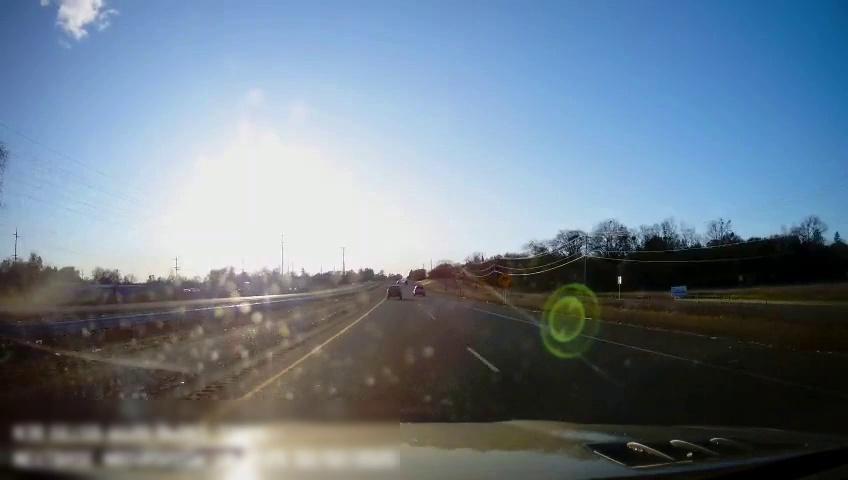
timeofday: Day
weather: Sunny
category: Drivable Space
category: Drivable Space
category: Drivable Space
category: Vehicles | Truck
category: Vehicles | SUV
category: Lanes | Current Lane
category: Lanes | Current Lane
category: Lanes | Alternate Lane
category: Traffic | Signs